Field crop: maize
Growth stage: 2
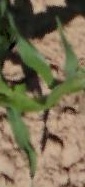
Species: maize